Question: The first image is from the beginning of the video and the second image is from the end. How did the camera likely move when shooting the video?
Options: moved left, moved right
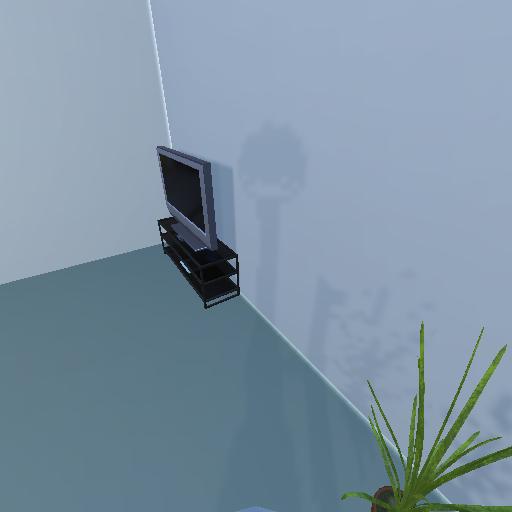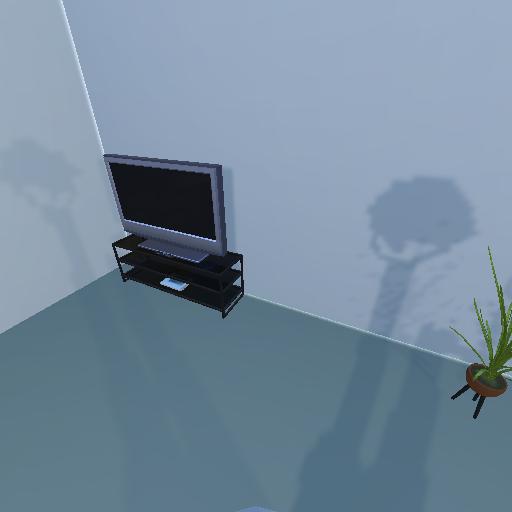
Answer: moved left